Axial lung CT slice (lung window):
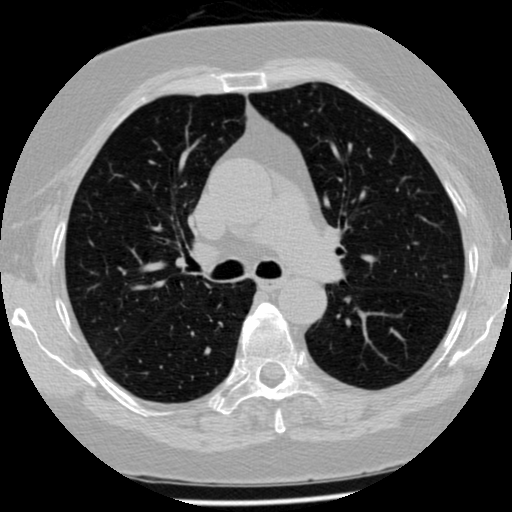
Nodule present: no